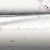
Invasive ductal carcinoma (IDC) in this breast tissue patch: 0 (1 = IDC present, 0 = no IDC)